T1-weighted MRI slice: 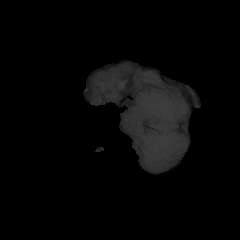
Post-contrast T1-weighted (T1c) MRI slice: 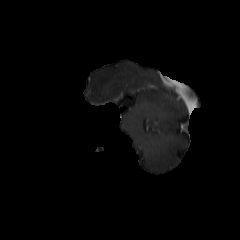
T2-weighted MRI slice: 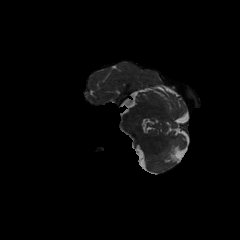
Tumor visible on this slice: no